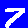
Digit: 7